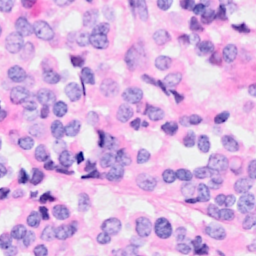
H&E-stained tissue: Breast